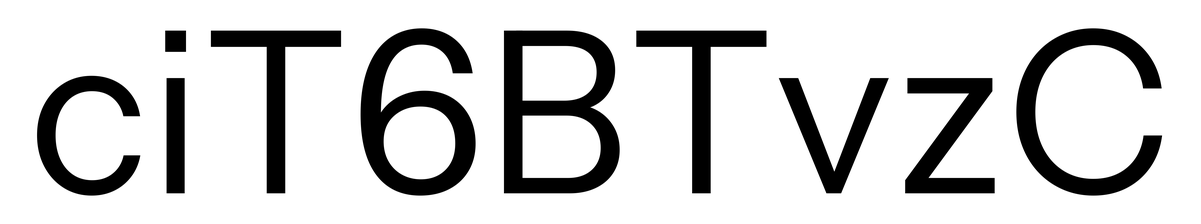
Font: InstrumentSans_Regular